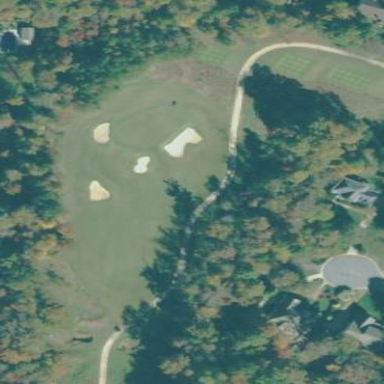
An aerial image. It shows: Area with grass used as rough in golf course.